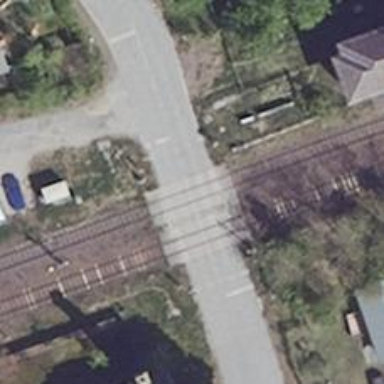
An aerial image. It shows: Railway level crossing.